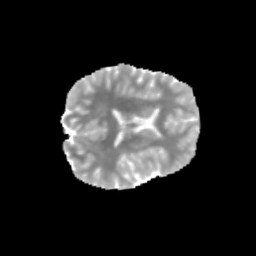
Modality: MD
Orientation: axial
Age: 11
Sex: male
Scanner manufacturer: siemens
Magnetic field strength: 3 T
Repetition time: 3.8 s
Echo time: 0.07 s